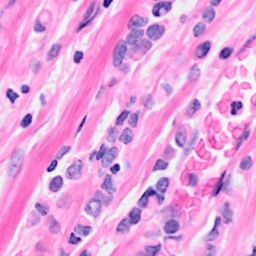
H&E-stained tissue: Breast